Question: I am trying to get NumPy to work on my new Windows 8 installation, with Python 3.3 installed. When I try (both) installers from <URL>, they crash when I click 'Install'.
Has anyone had success with the same setup?
---
EDIT: Error image:
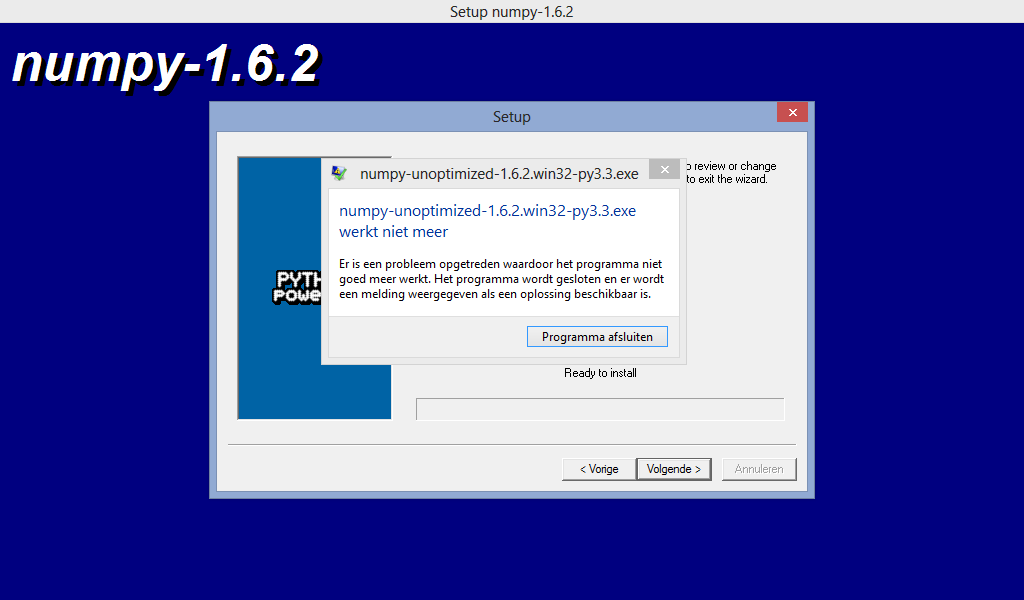
Answer: It seems, from the capture, that your trying to instal version:
However, I just checked the <URL> this morning, and the latest available version is:
Have you tried the installer again lately (using the latest build)?